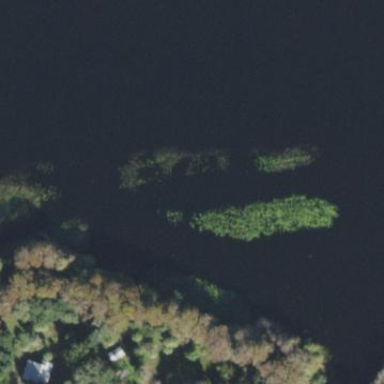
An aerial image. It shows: Wetland area.